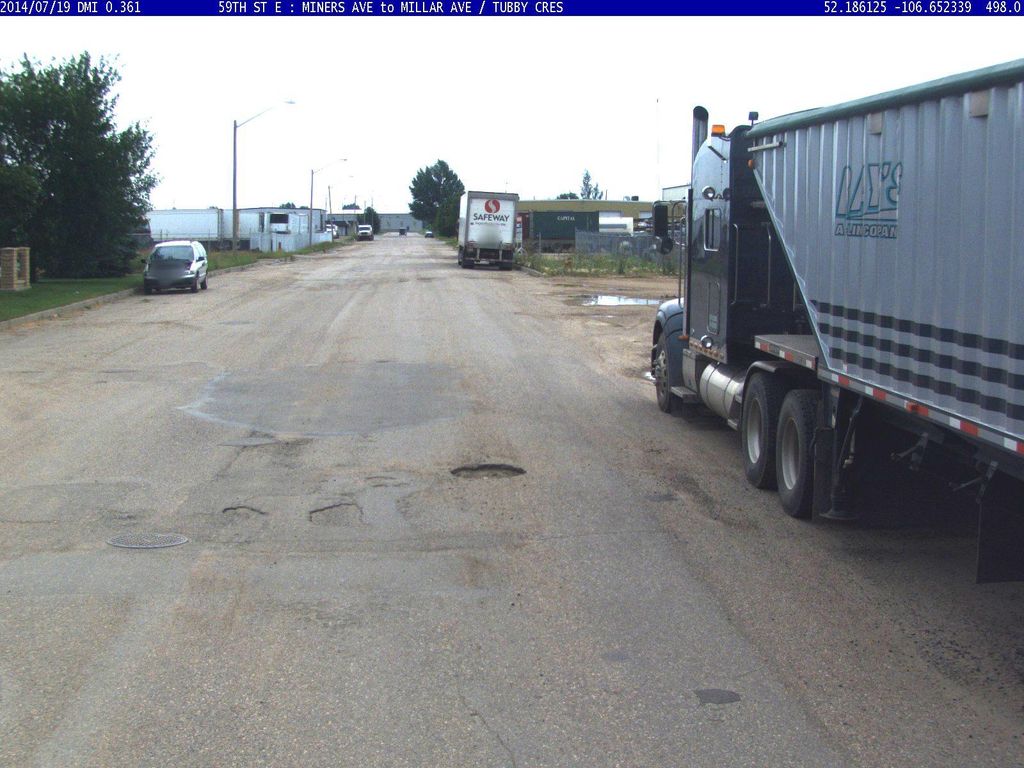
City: saskatoon